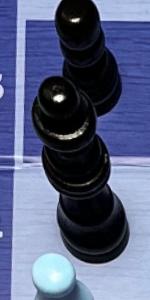
Label: Queen_Black